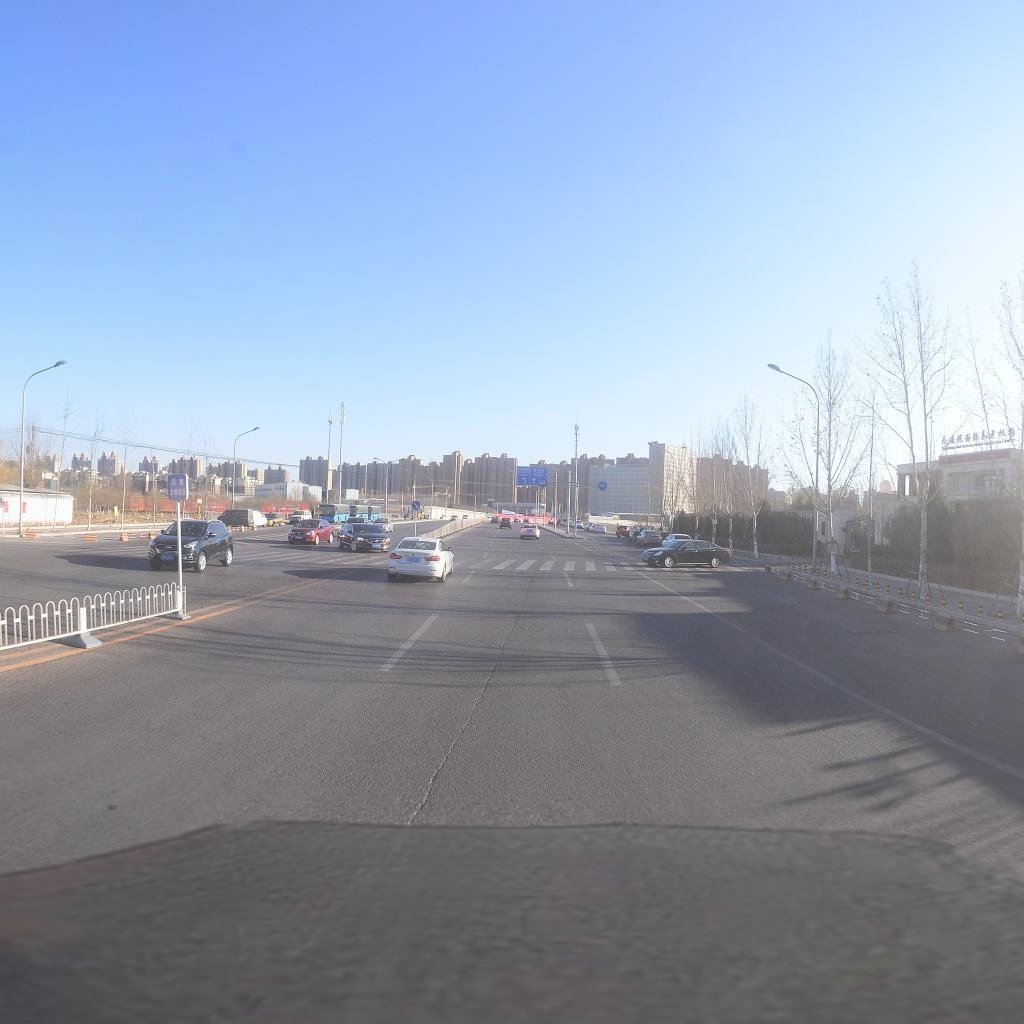
Region: Chaoyang
Road damage annotations: longitudinal crack